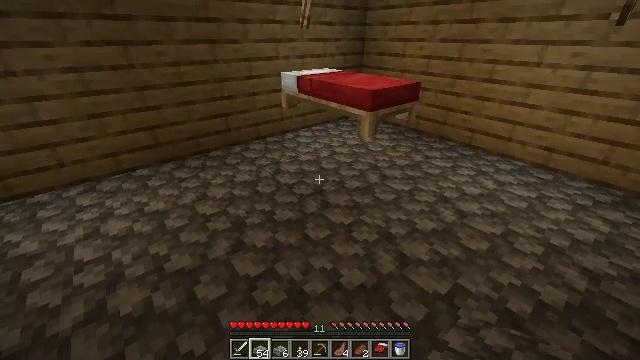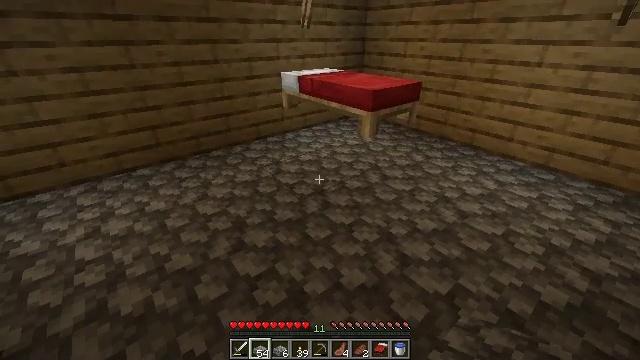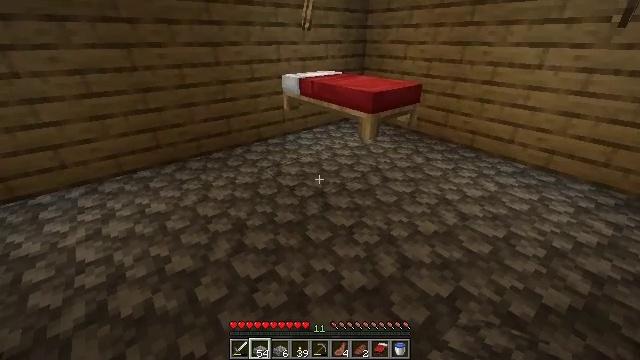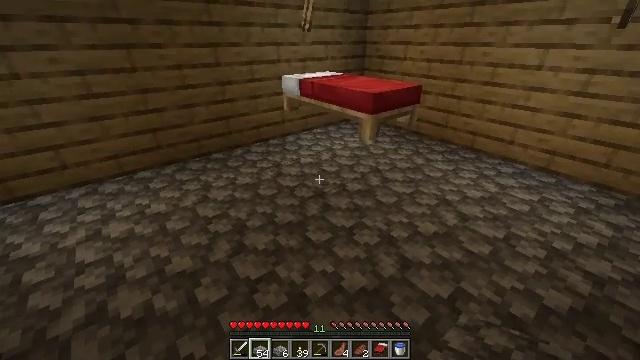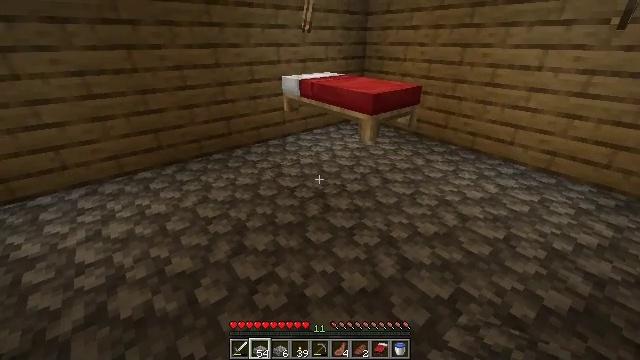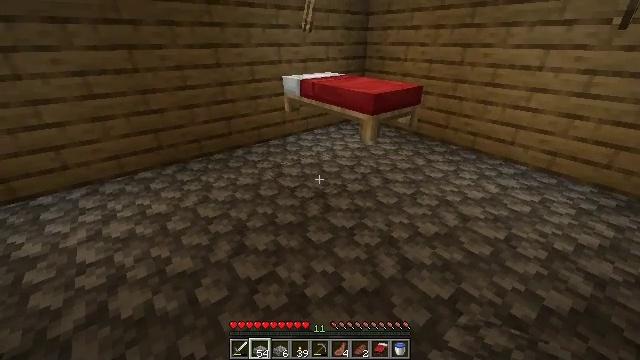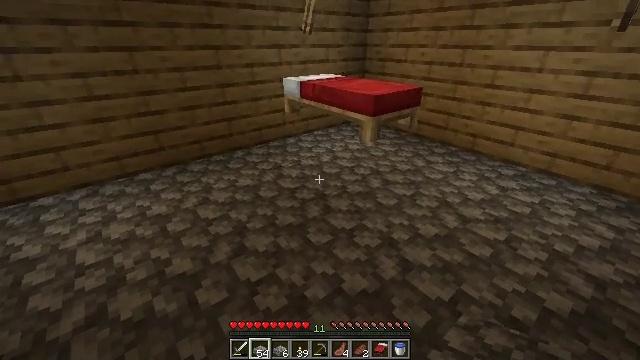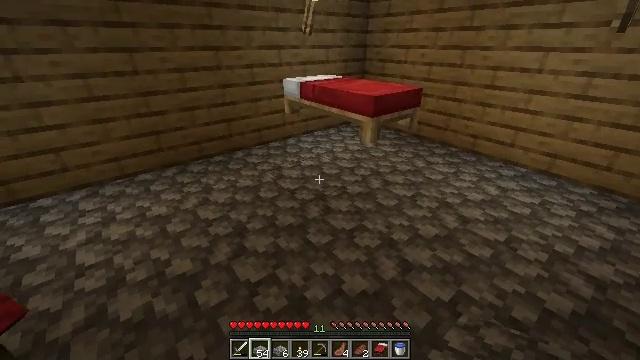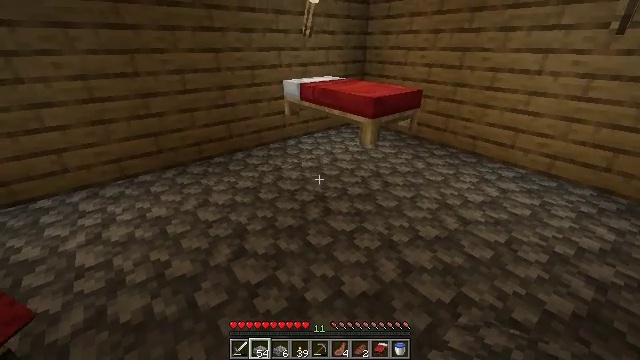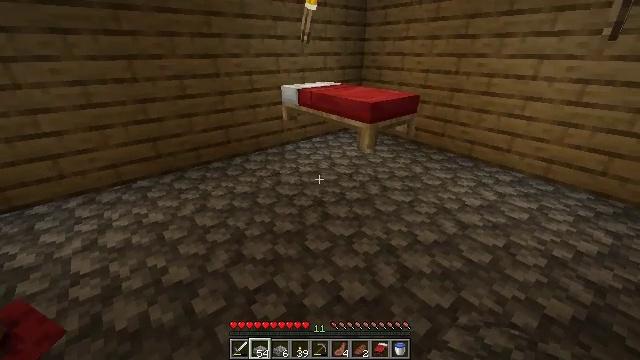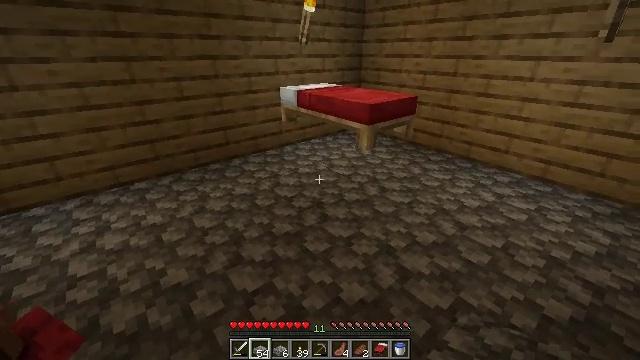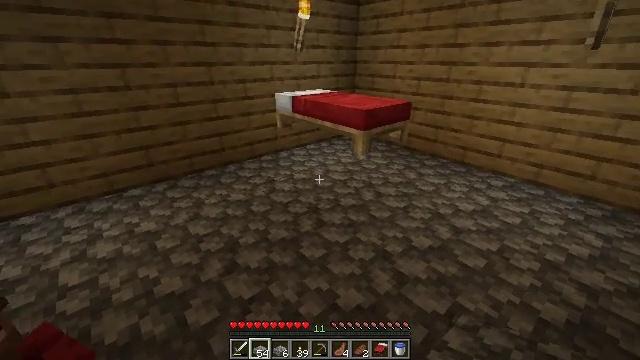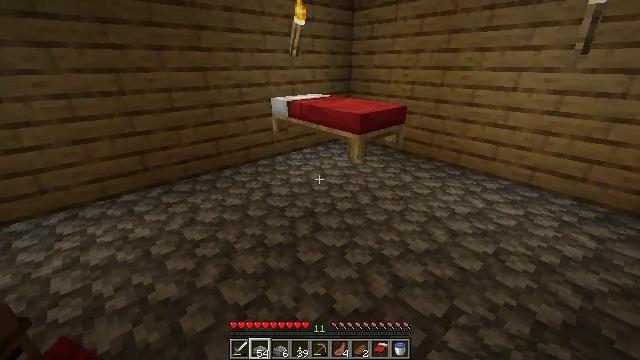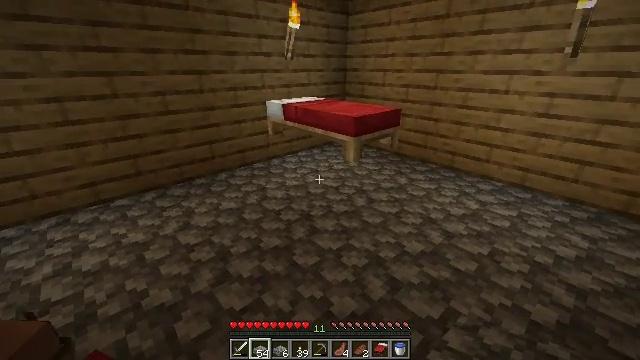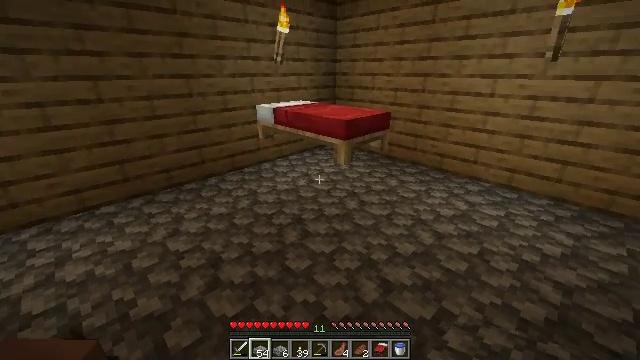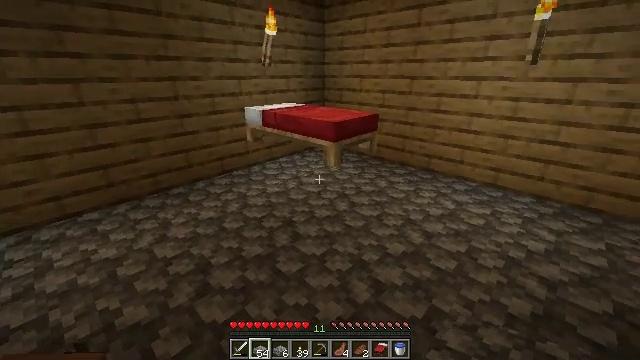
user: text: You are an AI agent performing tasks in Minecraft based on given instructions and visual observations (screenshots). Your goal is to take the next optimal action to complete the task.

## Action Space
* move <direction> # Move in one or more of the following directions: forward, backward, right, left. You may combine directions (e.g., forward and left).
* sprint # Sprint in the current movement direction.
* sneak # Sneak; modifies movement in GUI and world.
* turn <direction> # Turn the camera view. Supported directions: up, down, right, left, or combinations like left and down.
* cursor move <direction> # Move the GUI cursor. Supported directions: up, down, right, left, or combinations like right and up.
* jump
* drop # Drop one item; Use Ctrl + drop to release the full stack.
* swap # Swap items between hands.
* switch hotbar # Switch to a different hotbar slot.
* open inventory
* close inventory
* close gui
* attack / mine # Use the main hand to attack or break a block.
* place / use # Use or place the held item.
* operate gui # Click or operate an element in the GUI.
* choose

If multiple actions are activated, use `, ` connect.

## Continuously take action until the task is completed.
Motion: motion action
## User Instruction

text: Pick up the red bed for relocation.
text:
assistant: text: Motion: no_op
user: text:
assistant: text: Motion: no_op
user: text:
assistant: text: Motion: no_op
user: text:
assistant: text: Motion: no_op
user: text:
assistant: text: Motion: no_op
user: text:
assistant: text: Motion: no_op
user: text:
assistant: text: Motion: no_op
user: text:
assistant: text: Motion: no_op
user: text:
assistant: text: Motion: turn up
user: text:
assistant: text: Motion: no_op
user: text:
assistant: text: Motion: turn right and up
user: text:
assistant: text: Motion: no_op
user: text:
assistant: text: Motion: turn right
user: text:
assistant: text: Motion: turn right
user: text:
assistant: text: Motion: turn right
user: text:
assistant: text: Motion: turn right
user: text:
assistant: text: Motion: move forward, turn right
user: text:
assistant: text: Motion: move forward, turn right
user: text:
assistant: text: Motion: move forward
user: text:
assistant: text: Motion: move forward
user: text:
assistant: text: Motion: move forward
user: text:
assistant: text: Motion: move forward, turn right
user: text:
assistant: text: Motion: move forward
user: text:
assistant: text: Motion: move forward, turn right
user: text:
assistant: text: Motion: move forward
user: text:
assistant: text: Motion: no_op
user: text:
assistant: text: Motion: no_op
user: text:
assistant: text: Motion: no_op
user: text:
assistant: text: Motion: no_op
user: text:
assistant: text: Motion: no_op